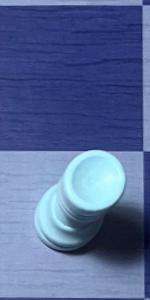
Label: Rook_White